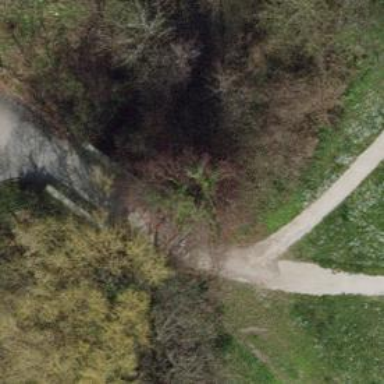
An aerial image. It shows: Path surfaced with fine gravel.